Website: bh-photo
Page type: customer-info-address
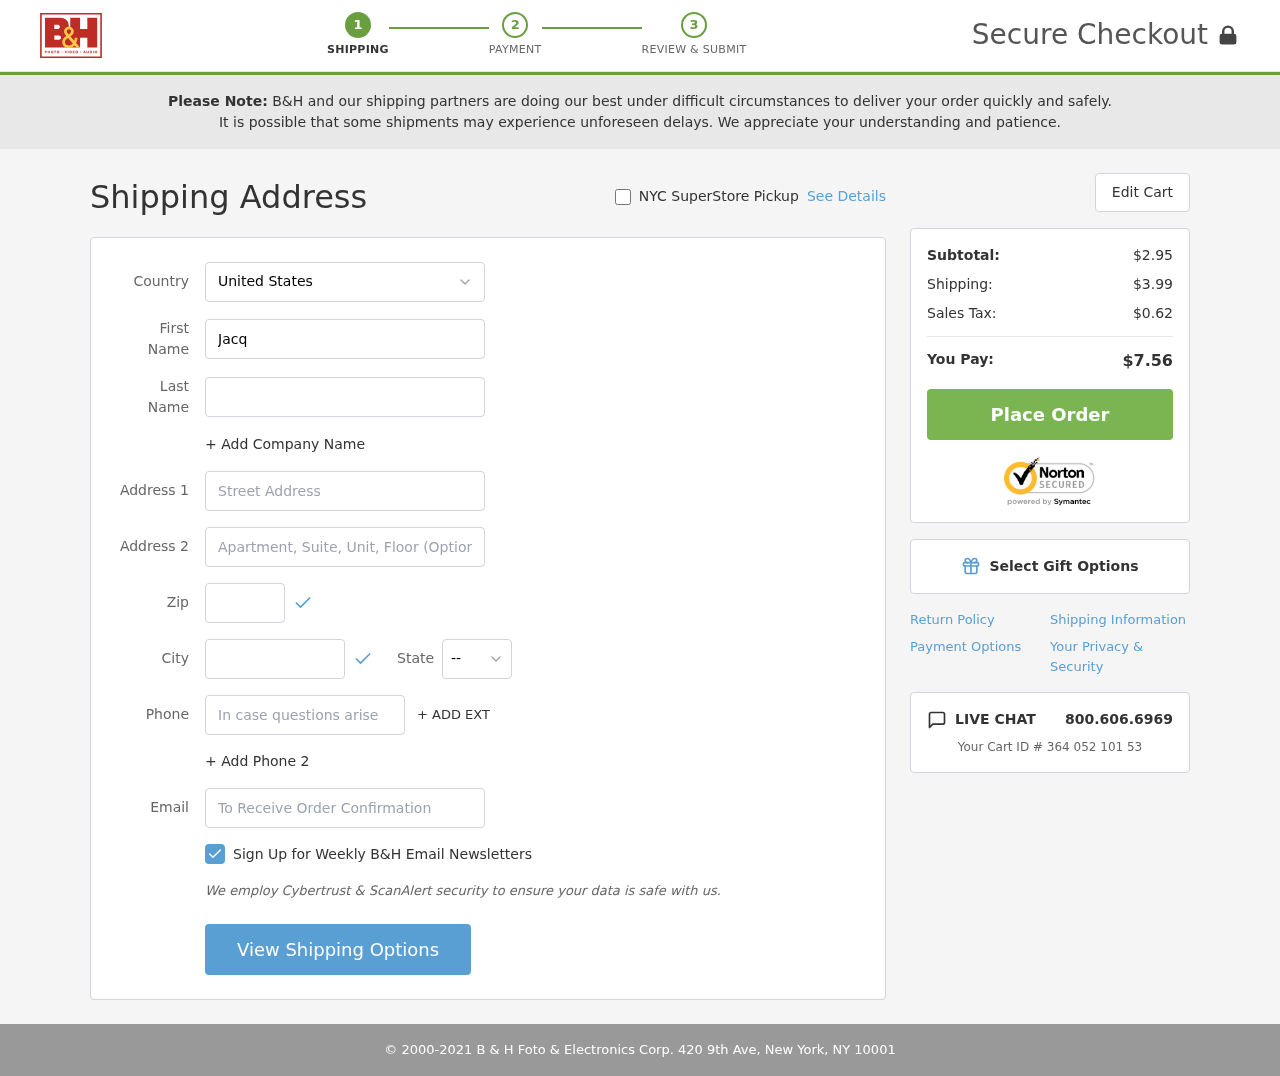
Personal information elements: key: PII_CITY
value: South Patriciaview
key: PII_COUNTRY
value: United States
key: PII_EMAIL
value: jacqueline.ruiz@hotmail.com
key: PII_FIRSTNAME
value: Jacqueline
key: PII_LASTNAME
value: Ruiz
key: PII_PHONE
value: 7703198650
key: PII_POSTCODE
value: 72958
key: PII_STATE_ABBR
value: PA
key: PII_STREET
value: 88688 Henry Vista
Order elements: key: ORDER_SUBTOTAL
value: $2.95
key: ORDER_SHIPPING_COST
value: $3.99
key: ORDER_TAX
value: $0.62
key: ORDER_TOTAL
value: $7.56
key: ORDER_ID
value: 364 052 101 53